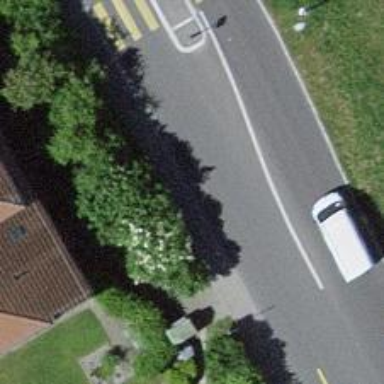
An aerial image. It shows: Bus stop with platform for public transport.